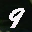
Label: 9